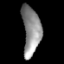
Tissue: lung
Cell type: Epithelial cells
Senescence score: 0.1244
Nuclear area (px): 867
Mean DAPI intensity: 141.759